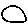
Label: moon